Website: lowes
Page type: order-tracking
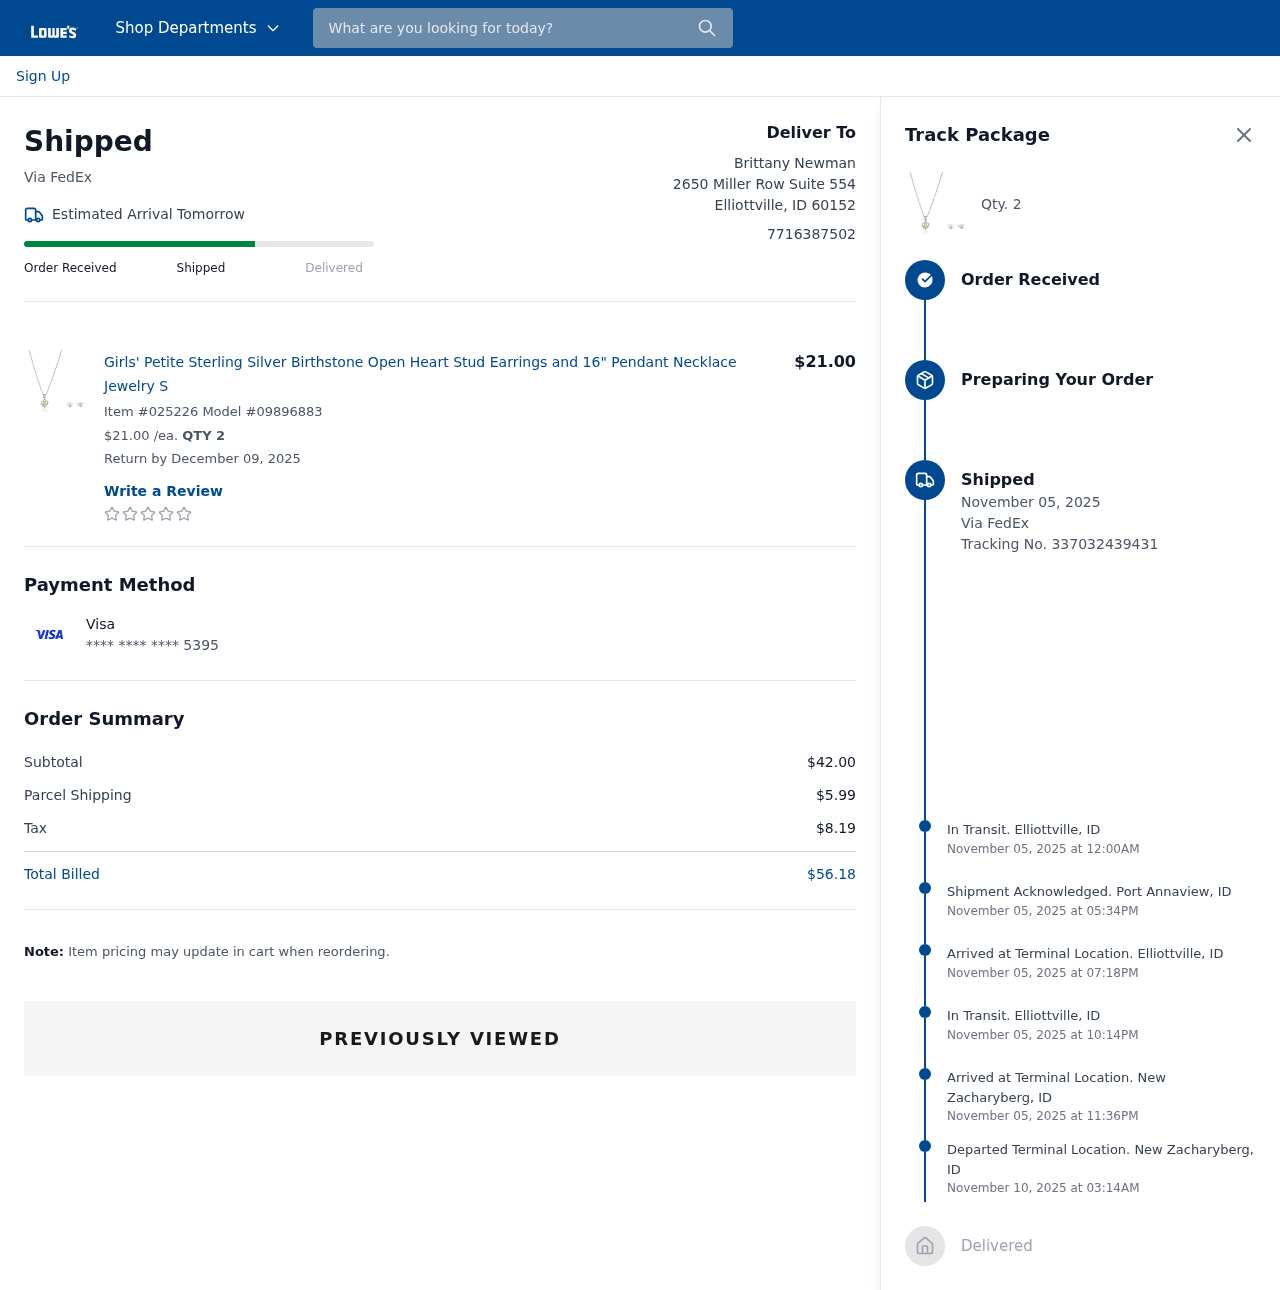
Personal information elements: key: PII_CARD_LAST4
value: **** **** **** 5395
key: PII_CARD_TYPE
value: Visa
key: PII_CITY_STATE
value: Elliottville, ID
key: PII_CITY_STATE_ZIP
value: Elliottville, ID 60152
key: PII_FULLNAME
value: Brittany Newman
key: PII_PHONE
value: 7716387502
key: PII_STREET
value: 2650 Miller Row Suite 554
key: PII_CITY_STATE2
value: Port Annaview, ID
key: PII_STATE_ABBR
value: ID
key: PII_CITY
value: Elliottville
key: PII_CITY_STATE3
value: New Zacharyberg, ID
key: PII_CITY3
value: New Zacharyberg
Product elements: key: PRODUCT1_NAME
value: Girls' Petite Sterling Silver Birthstone Open Heart Stud Earrings and 16" Pendant Necklace Jewelry S
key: PRODUCT1_PRICE
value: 21
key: PRODUCT1_QUANTITY
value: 2
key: PRODUCT1_TOTAL
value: $21.00
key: PRODUCT1_QUANTITY2
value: Qty. 2
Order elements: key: ORDER_DELIVERY_DATE
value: Estimated Arrival Tomorrow
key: ORDER_ITEM_NUMBER
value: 025226
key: ORDER_MODEL_NUMBER
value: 09896883
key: ORDER_RETURN_BY_DATE
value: Return by December 09, 2025
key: ORDER_SUBTOTAL
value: $42.00
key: ORDER_SHIPPING_COST
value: $5.99
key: ORDER_TAX
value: $8.19
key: ORDER_TOTAL
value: $56.18
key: ORDER_SHIPPING_DATE
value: November 05, 2025
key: ORDER_TRACKING_NUMBER
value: Tracking No. 337032439431
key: ORDER_TRACKING_EVENT1
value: November 05, 2025 at 12:00AM
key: ORDER_TRACKING_EVENT2
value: November 05, 2025 at 05:34PM
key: ORDER_TRACKING_EVENT3
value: November 05, 2025 at 07:18PM
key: ORDER_TRACKING_EVENT4
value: November 05, 2025 at 10:14PM
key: ORDER_TRACKING_EVENT5
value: November 05, 2025 at 11:36PM
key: ORDER_TRACKING_EVENT6
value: November 10, 2025 at 03:14AM
Search elements: key: HEADER_SEARCH
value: What are you looking for today?